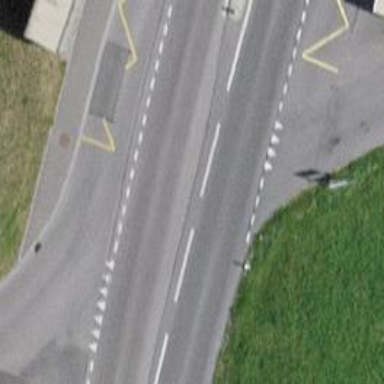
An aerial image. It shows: Public transport stop position.